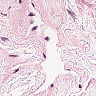
Metastatic tissue present: no